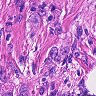
Metastatic tissue present: yes